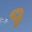
Label: 9